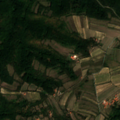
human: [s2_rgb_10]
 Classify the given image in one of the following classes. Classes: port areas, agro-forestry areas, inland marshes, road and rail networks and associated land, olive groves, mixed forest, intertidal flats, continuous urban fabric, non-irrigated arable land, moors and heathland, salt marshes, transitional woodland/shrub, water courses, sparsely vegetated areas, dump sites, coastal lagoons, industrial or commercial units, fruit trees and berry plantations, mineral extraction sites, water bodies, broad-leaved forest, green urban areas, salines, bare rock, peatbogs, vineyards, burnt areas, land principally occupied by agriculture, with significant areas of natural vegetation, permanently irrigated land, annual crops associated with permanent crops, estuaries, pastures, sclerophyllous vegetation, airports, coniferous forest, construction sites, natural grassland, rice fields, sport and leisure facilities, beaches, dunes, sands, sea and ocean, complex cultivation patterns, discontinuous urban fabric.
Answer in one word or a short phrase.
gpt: complex cultivation patterns, land principally occupied by agriculture, with significant areas of natural vegetation, broad-leaved forest